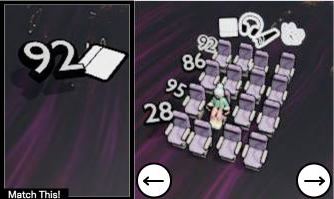
Task: seats
Answer: no